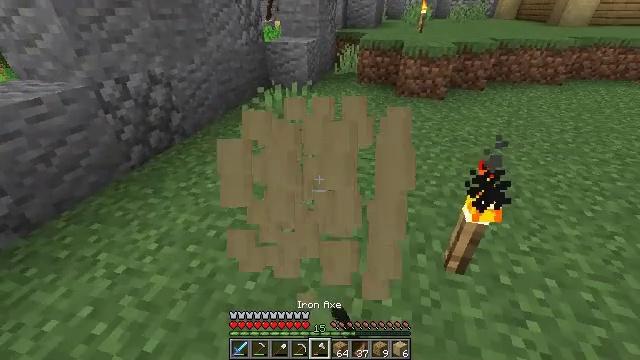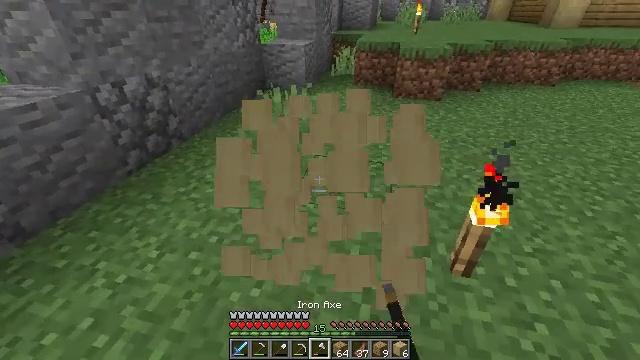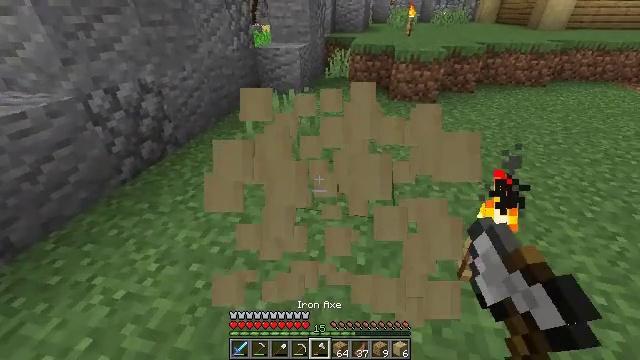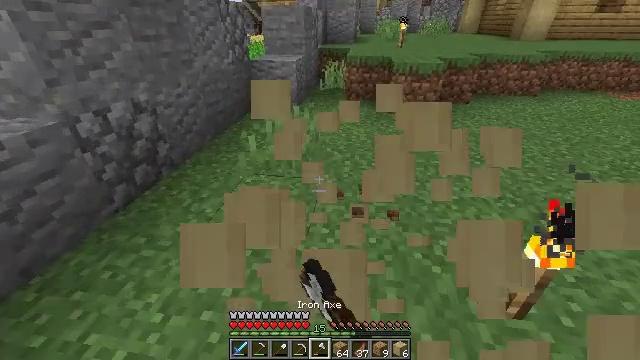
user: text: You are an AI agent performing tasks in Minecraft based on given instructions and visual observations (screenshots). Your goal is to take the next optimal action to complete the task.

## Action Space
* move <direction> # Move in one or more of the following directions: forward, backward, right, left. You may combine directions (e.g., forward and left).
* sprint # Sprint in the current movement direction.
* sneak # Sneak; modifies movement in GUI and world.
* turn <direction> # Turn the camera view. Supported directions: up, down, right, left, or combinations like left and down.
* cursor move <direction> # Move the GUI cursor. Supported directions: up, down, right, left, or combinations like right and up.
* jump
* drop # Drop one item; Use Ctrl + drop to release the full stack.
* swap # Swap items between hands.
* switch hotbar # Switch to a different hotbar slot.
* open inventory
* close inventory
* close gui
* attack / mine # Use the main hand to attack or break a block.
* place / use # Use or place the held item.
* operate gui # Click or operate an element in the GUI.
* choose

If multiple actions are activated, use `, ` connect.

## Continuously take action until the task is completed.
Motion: motion action
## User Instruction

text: Gather the stripped birch log from the tree.
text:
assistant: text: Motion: move forward and move left, turn right, attack / mine
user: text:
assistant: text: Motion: move forward and move left, turn right, attack / mine
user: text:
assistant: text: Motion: move forward and move left, turn right and up, attack / mine
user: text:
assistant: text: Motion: attack / mine